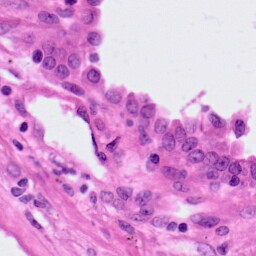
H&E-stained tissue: Lung